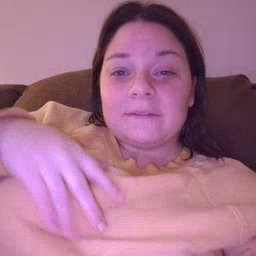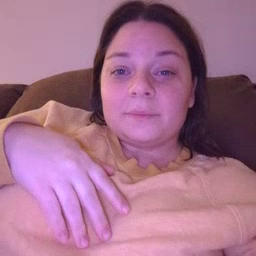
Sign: TV